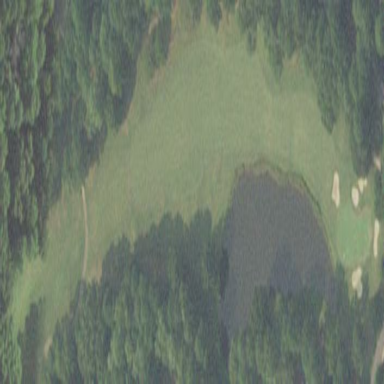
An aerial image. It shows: Area with grass used as rough in golf course.